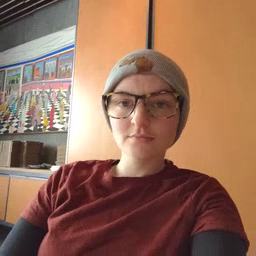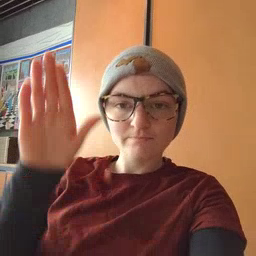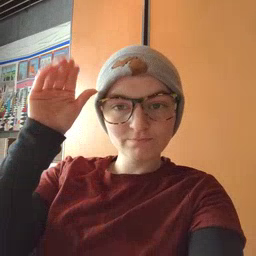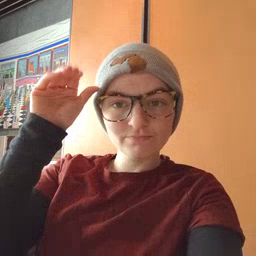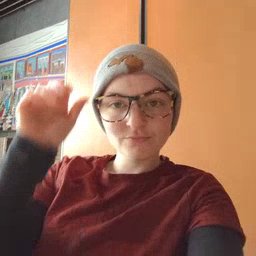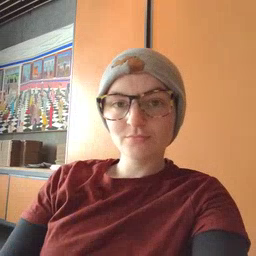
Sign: donkey